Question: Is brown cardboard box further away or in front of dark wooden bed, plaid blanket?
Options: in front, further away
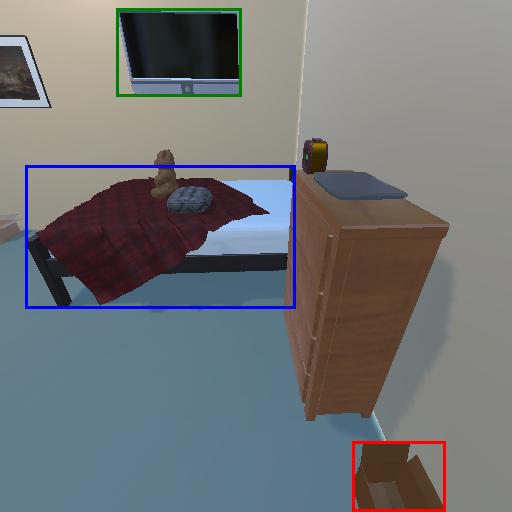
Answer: in front